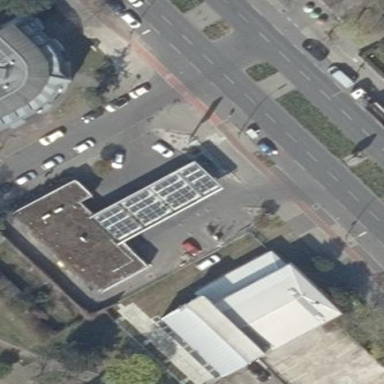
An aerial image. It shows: Distribution power substation secured by fence.